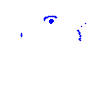
Particle: pion